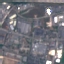
Land use / land cover: Industrial